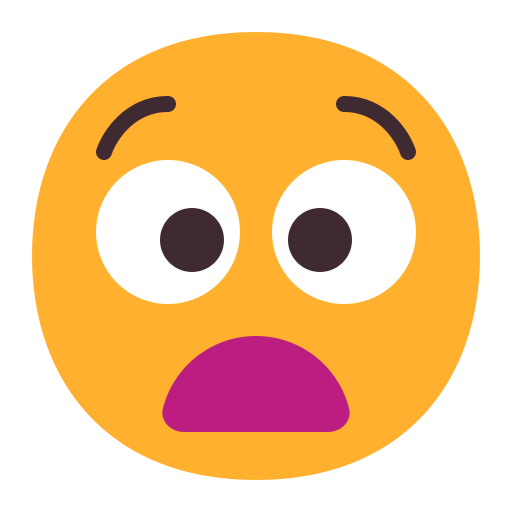
anguished face flat